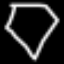
Label: diamond